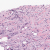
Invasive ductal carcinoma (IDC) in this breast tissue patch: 1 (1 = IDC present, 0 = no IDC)